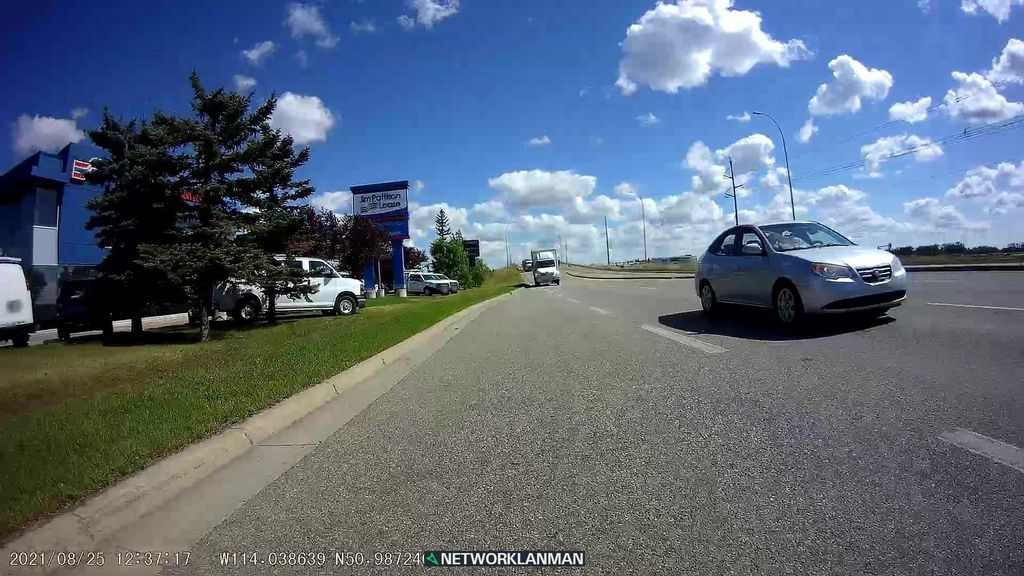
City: calgary